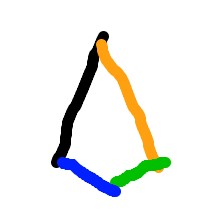
Shape: kite